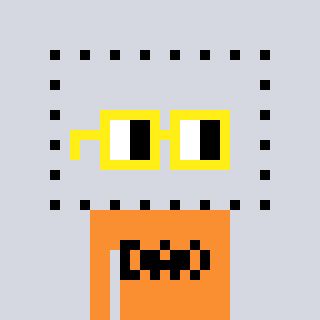
a pixel art character with square yellow glasses, a void-shaped head and a orange-colored body on a cool background